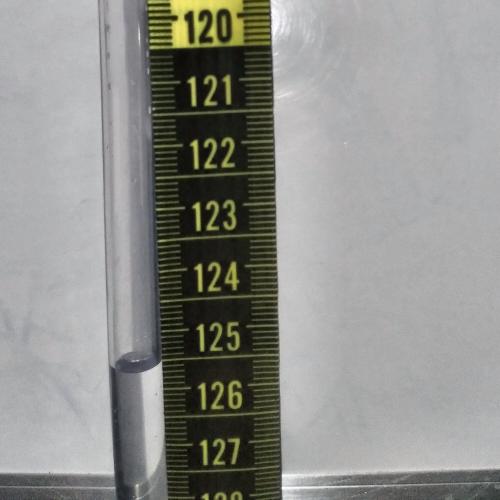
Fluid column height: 125.5 cm